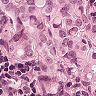
Metastatic tissue present: yes